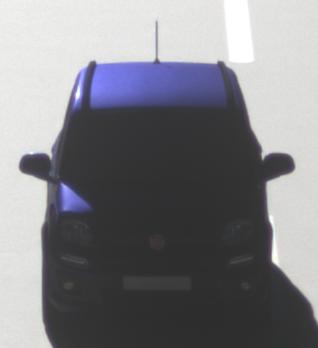
Make: Fiat
Model: Panda 1.2 8V
Detailed model: Panda (312)
Model produced from: 2013/02
Model produced until: 2013/12
Doors: 5
Color: blue
Road condition: dry road
Daytime: morning or afternoon
Contrast: high contrast